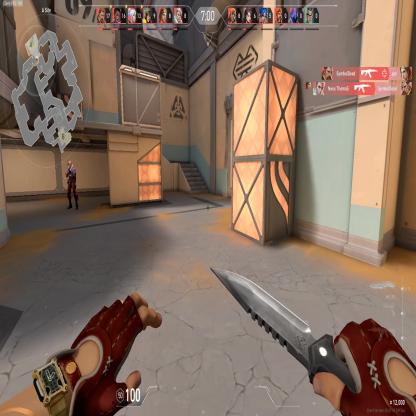
Label: enemy